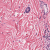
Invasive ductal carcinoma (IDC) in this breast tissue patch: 0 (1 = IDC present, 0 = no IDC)